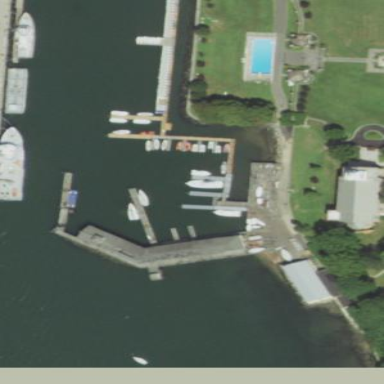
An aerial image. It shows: Pier located near college campus.